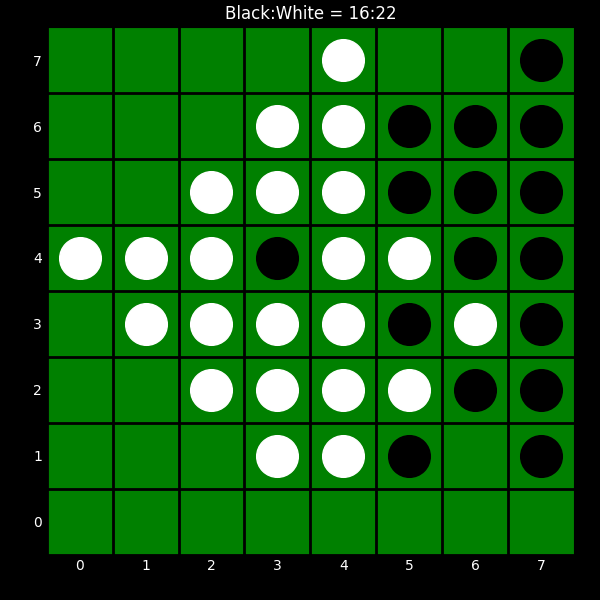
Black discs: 16
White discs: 22